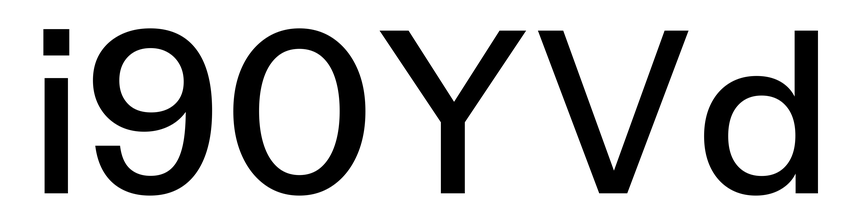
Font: InstrumentSans_Medium